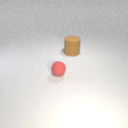
large brown rubber cylinder to the right of small red rubber sphere